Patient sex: F
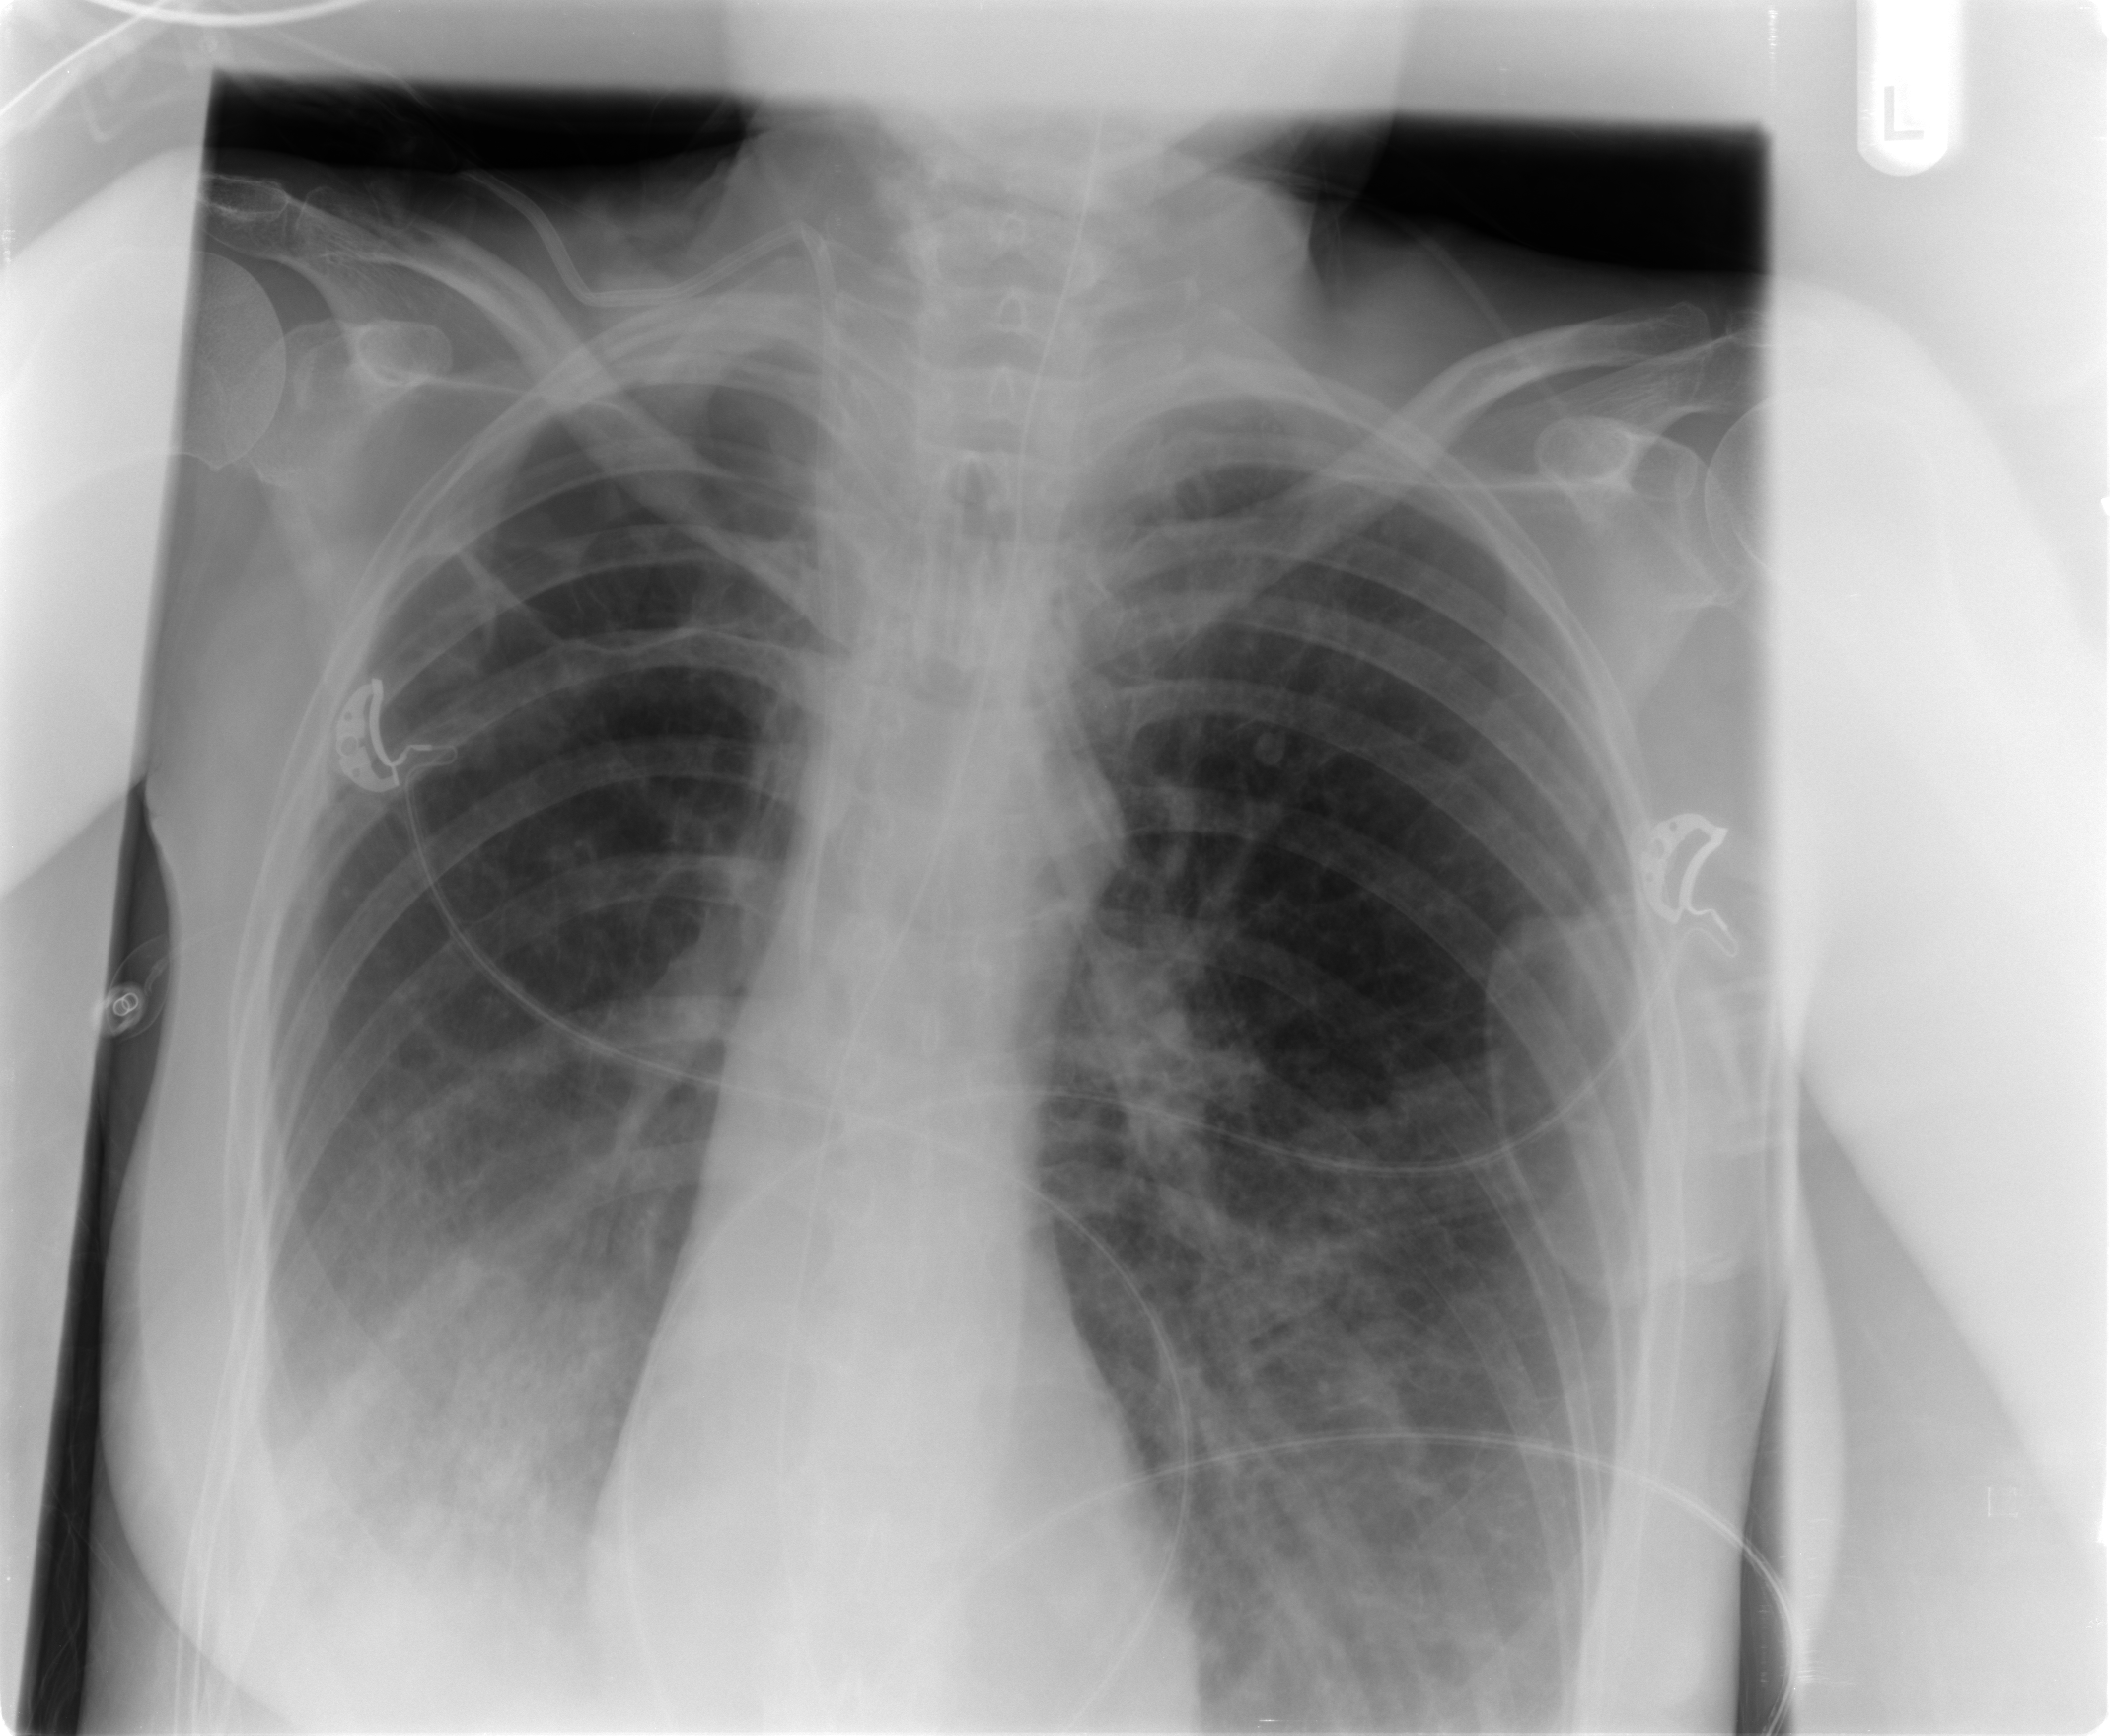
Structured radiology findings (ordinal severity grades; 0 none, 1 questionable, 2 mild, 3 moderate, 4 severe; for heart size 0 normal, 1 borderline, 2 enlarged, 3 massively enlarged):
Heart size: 0
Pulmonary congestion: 2
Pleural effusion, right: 2
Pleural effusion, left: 0
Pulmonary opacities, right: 0
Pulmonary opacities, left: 0
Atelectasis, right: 2
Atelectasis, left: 0